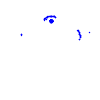
Particle: pion